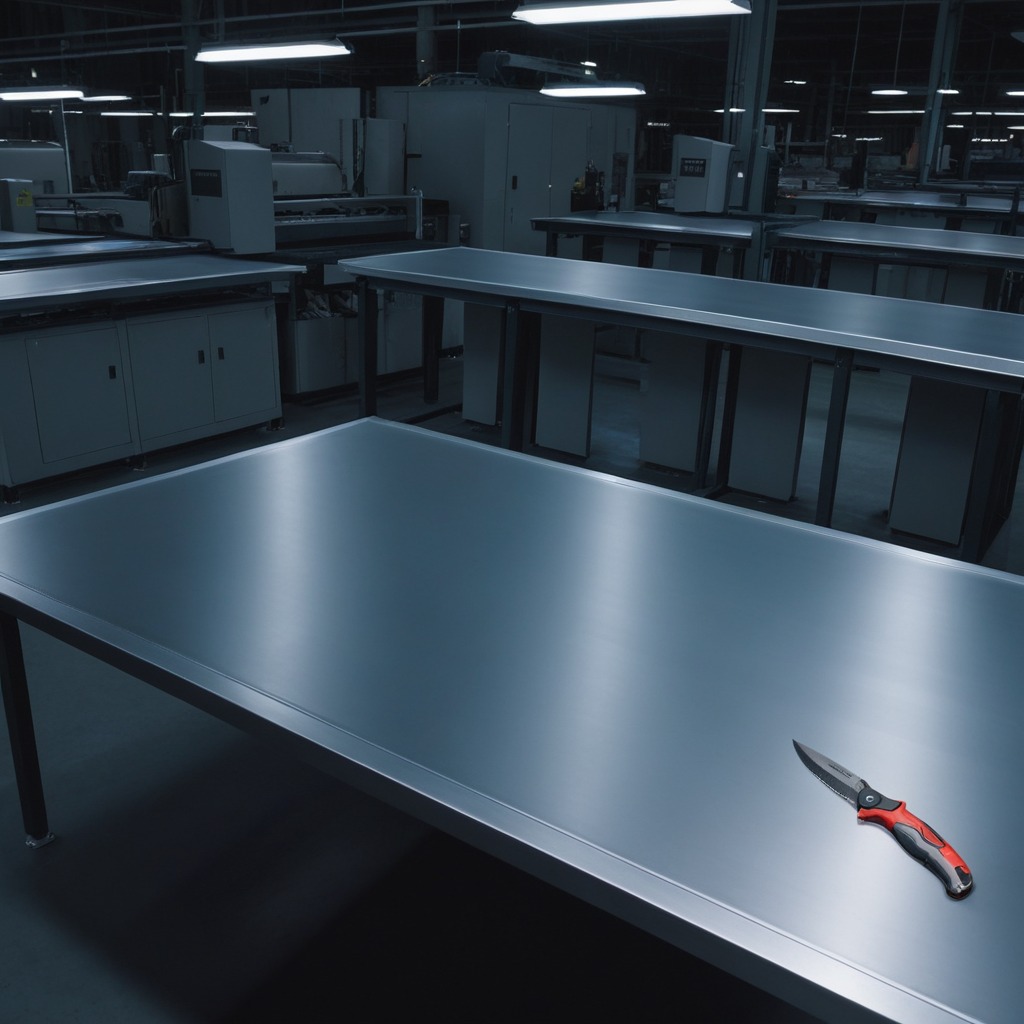
A utility knife is lying on a clean empty table in the evening soft directional lighting on the tabletop realistic grain studio-quality clarity centered framing